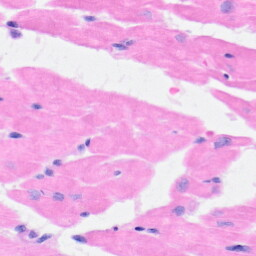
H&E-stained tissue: Heart